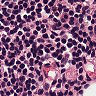
Metastatic tissue present: no